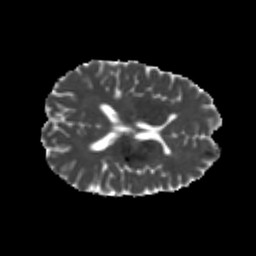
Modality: MD
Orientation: axial
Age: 23
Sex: male
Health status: healthy
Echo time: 0.074 s